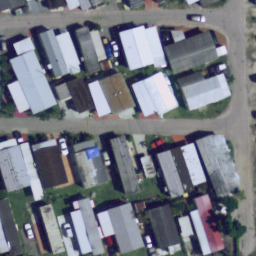
Label: residential